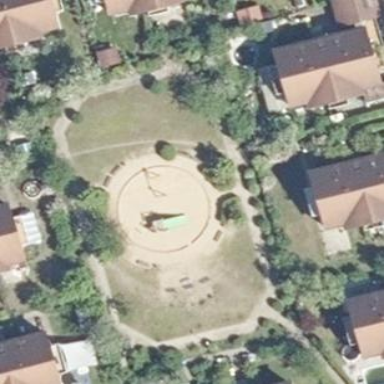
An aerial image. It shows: Playground area for leisure land.